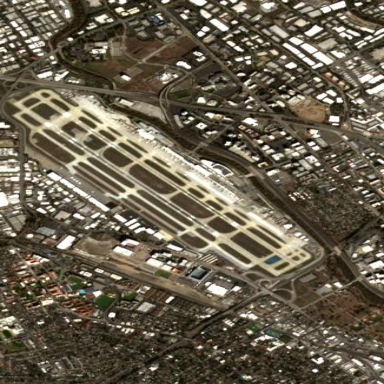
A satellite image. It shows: Concrete runway at the airport.